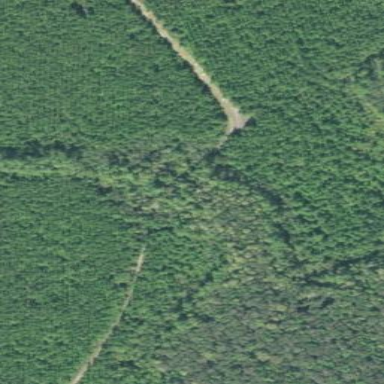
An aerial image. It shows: Forest with needle-leaved trees.